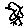
Label: bird